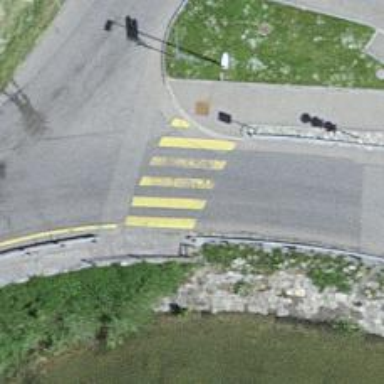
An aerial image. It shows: Uncontrolled zebra crossing on the road.